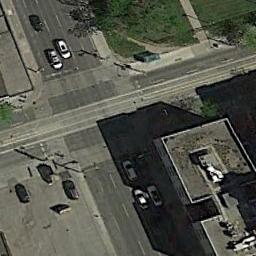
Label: intersection